Field crop: maize
Growth stage: 2
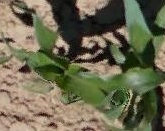
Species: maize